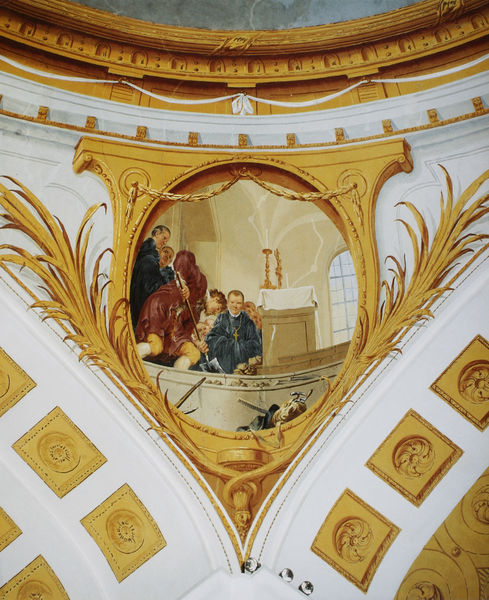
Titel: Wiederauffindung des Kreuzpartikels
Künstler: Januarius Zick
Standort: Wiblingen
Institution: ehem. Benediktiner-Abteikirche
Schlagwörter: blau, gemälde, mann, weiß, gelb, grün, menschen, fenster, männer, schmuck, schwarz, szene, rot, tuch, malerei, ornament, schleife, wand, architektur, barock, rahmen, bild, spiegel, brüstung, kirche, gold, decke, klassizismus, personen, girlande, pflanze, pflanzen, renaissance, rokoko, oval, rund, balkon, stab, kette, figuren, kuppel, kartusche, detail, dekor, verzierung, kerzen, leuchter, stuck, palme, palmwedel, podest, oben, kante, medaillon, kreuz, zwickel, altar, girlanden, art, pfarrer, profan, fresken, priester, palmen, kassetten, deckengemälde, fresko, verzeirung, szenen, schaufel, spaten, fresco, würde, kassette, fenser, feston, deckenmalerei, palmblätter, neo, lunette, tambour, medaillons, renessaince, mensa, ausmalung, palmenzweig, palmenblätter, amt, igo, pentarov, trompdoil